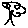
Label: tree